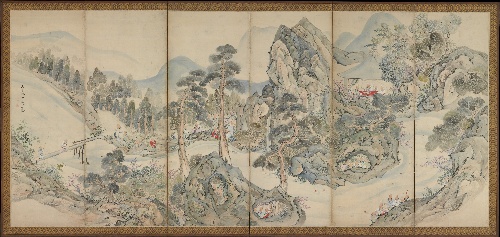
Title: 池大雅筆  蘭亭曲水図屏風  秋社図屏風|Orchid Pavilion Gathering; Autumn Harvest Festival
Artist: Ike Taiga
Artist bio: Japanese, 1723–1776
Date: ca. 1763
Object type: Folding screens
Classification: Paintings
Medium: Pair of six-panel folding screens; ink and color on paper
Culture: Japan
Period: Edo period (1615–1868)
Dimensions: Image (each): 63 1/4 in. × 11 ft. 8 3/16 in. (160.7 × 356 cm)
Overall with mounting:  69 9/16 in. × 12 ft. 2 7/16 in. (176.7 × 372 cm)
Department: Asian Art
Credit line: Mary Griggs Burke Collection, Gift of the Mary and Jackson Burke Foundation, 2015
Accession year: 2015
Repository: Metropolitan Museum of Art, New York, NY
Tags: Mountains|Landscapes|Trees|Autumn